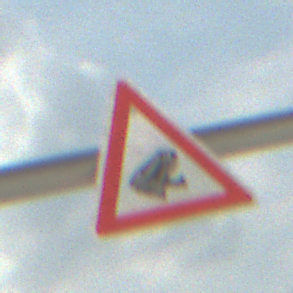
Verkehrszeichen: AmphibienwanderungLinks
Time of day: MorningAfternoon
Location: Outdoor (Beach)
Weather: PartlyCloudy
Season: NotSpecified
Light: Natural